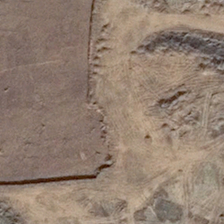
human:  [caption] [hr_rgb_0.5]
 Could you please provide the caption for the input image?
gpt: it is a piece of uneven khaki bareland .

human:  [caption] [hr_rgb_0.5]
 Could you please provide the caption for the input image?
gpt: it is a piece of uneven khaki bareland .

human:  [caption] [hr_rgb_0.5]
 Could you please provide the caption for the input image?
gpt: it is a piece of uneven khaki bareland .

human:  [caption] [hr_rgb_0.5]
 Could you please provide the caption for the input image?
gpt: it is a piece of uneven khaki bareland .

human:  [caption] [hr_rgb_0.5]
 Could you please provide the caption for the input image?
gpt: it is a piece of uneven khaki bareland .